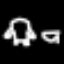
Label: chair